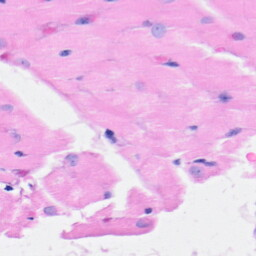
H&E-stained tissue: Heart